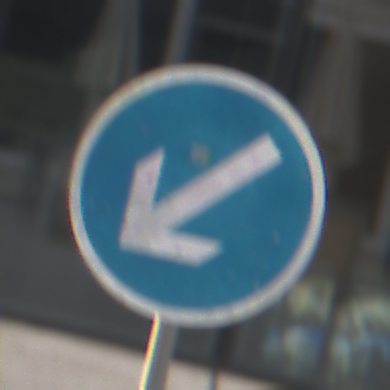
Verkehrszeichen: VorgeschriebeneVorbeifahrtLinks
Umgebung: Outdoor, Urban
Tageszeit: Midday
Wetter: Overcast
Licht: Natural
Jahreszeit: NotSpecified
Kontrast: LowContrast